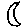
Label: moon